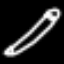
Label: pencil